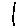
Label: line